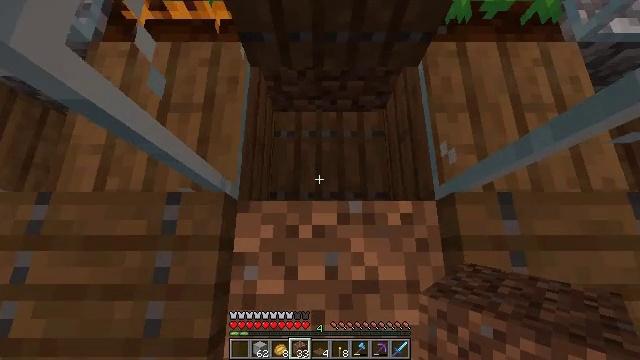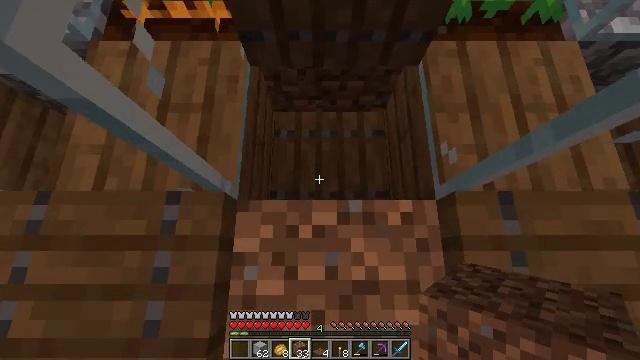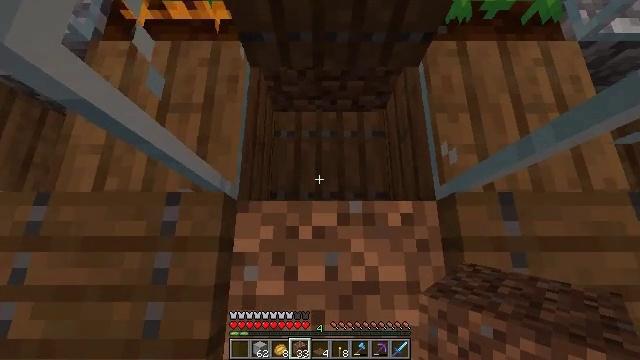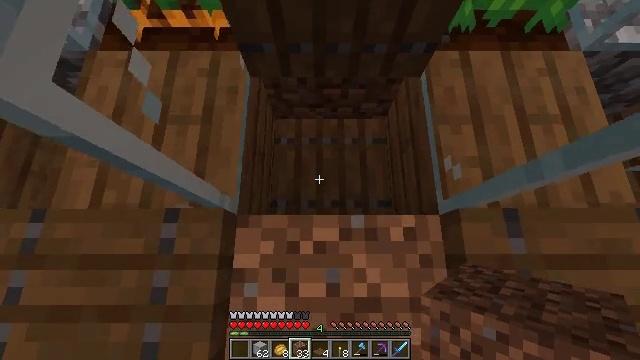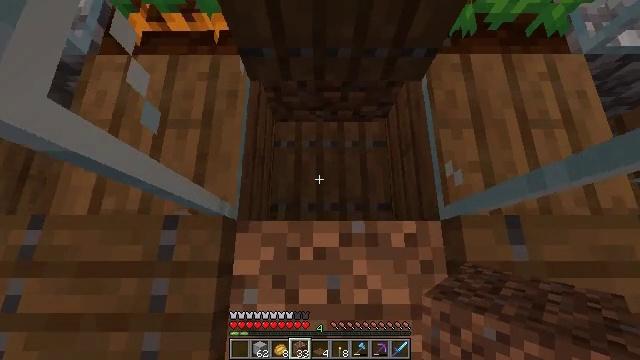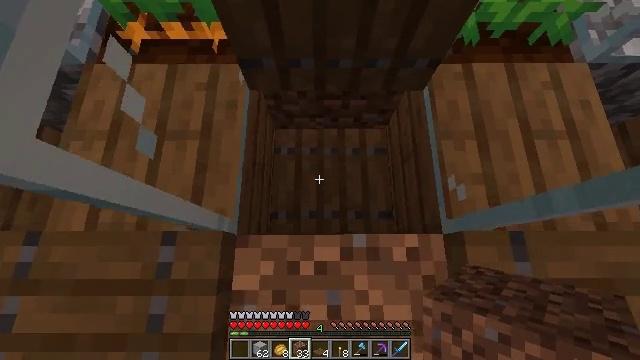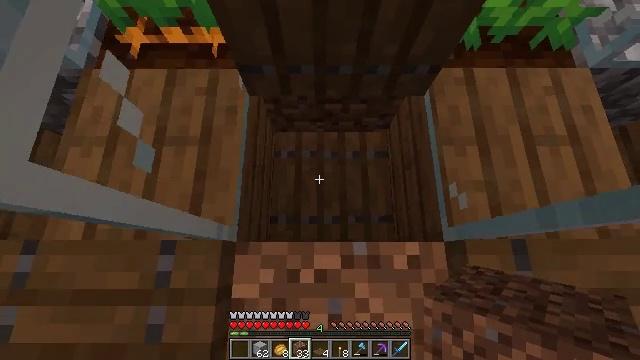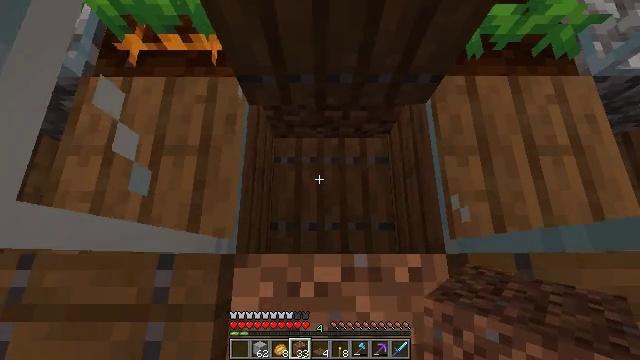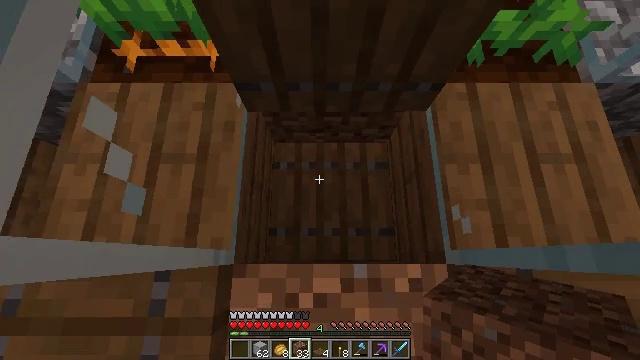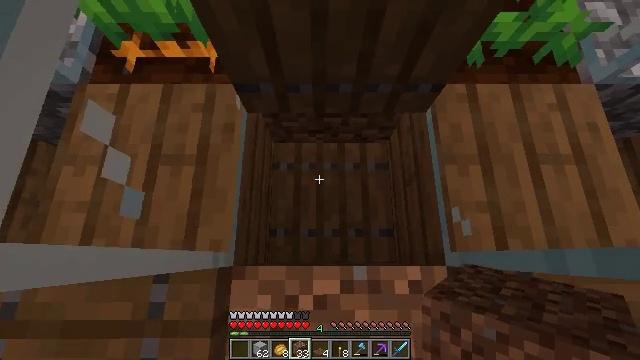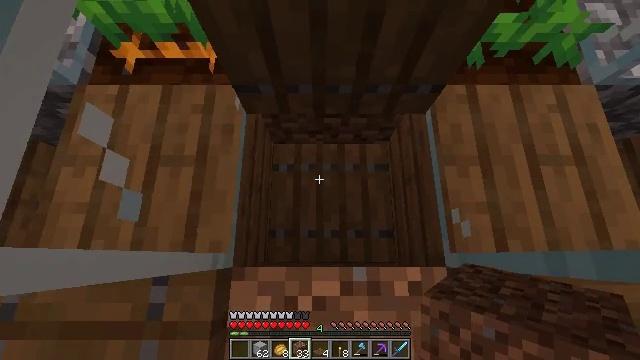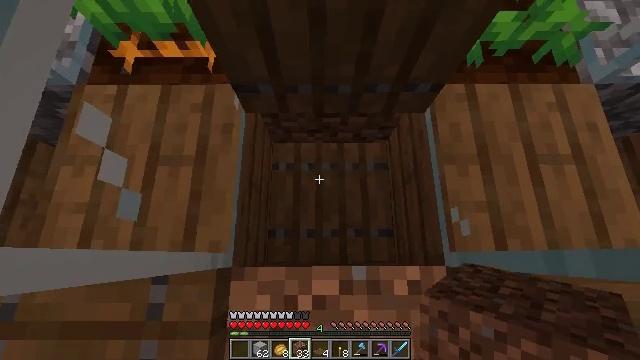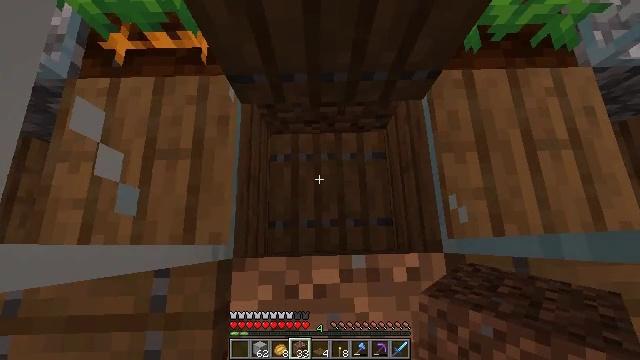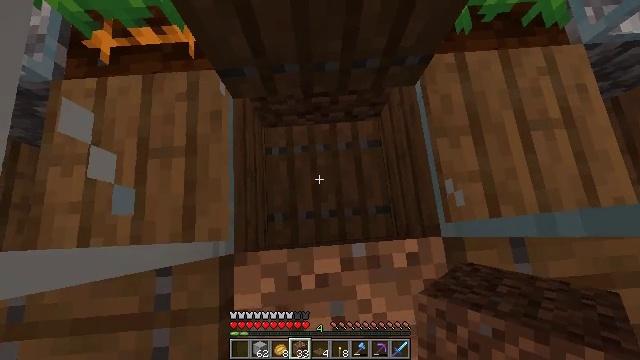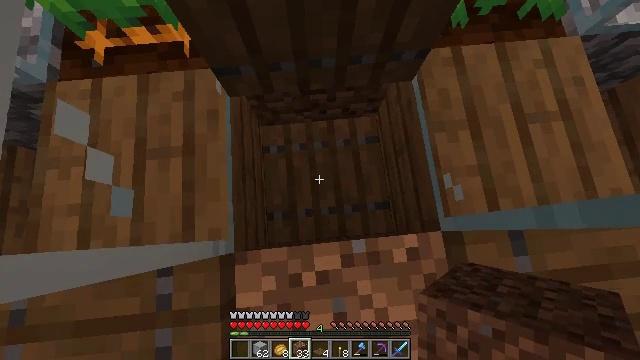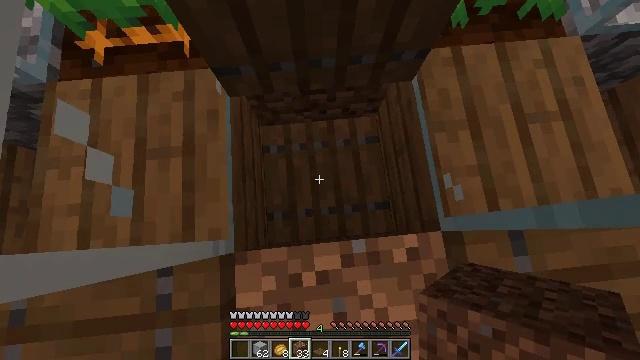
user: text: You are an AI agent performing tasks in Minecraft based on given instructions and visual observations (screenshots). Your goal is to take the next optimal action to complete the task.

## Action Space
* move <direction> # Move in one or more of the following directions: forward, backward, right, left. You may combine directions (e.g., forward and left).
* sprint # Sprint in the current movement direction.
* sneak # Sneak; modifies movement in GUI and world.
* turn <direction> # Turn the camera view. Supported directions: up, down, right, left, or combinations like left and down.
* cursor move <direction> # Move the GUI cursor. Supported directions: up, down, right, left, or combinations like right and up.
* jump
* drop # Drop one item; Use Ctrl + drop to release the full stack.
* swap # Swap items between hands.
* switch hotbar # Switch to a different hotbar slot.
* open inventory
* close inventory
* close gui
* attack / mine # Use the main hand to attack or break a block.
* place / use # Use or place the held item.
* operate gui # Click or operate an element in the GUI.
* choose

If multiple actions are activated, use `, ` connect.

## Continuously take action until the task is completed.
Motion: motion action
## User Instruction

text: Break the spruce trapdoor from a structure.
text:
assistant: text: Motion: sneak
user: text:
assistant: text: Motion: move forward, sneak
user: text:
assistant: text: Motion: move forward, sneak
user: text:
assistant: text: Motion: move forward, sneak
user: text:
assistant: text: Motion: move forward, sneak
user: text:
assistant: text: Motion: move forward, sneak
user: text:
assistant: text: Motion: sneak
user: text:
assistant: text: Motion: sneak
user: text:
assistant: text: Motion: sneak
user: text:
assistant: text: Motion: sneak
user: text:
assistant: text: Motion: sneak
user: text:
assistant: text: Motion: sneak, turn right and down
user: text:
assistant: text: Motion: sneak, turn right and down
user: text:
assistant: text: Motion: sneak, turn right
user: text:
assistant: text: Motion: sneak
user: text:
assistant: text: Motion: sneak
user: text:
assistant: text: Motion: sneak
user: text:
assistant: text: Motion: sneak
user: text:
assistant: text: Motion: sneak
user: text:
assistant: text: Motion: sneak
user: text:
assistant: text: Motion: sneak
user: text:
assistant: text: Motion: sneak
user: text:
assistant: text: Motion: sneak
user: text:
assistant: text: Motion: sneak
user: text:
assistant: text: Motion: sneak
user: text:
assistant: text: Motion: sneak
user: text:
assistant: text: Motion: sneak
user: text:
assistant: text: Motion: sneak
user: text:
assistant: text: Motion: sneak
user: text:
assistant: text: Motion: sneak